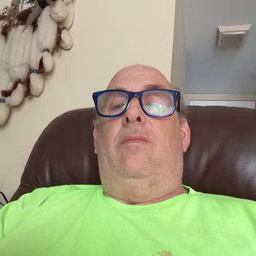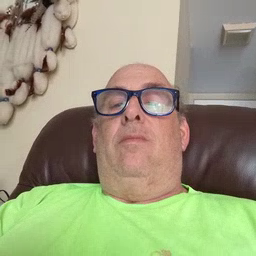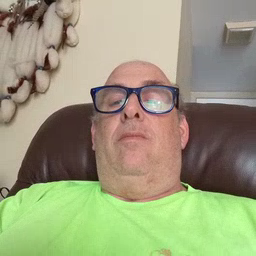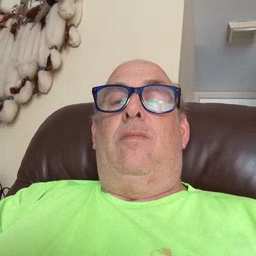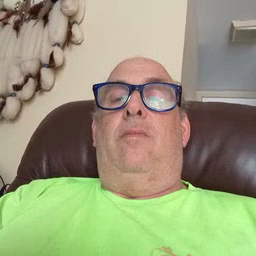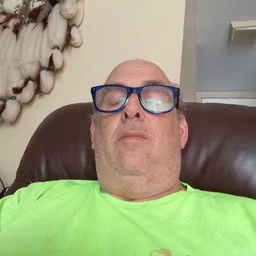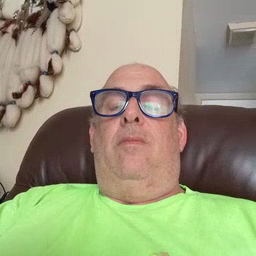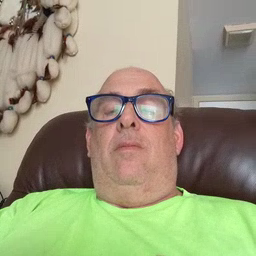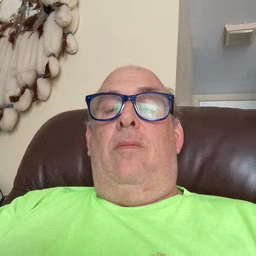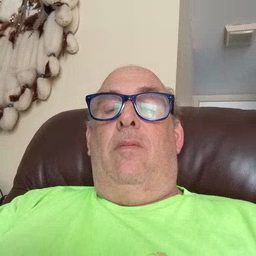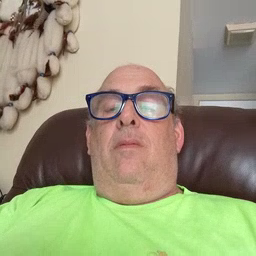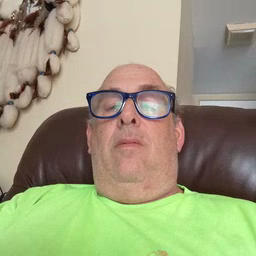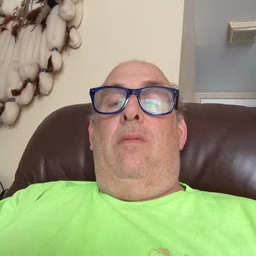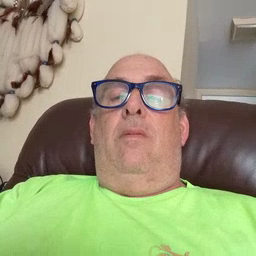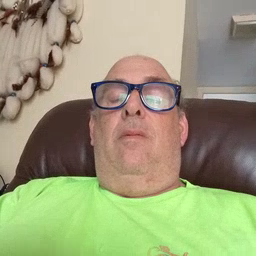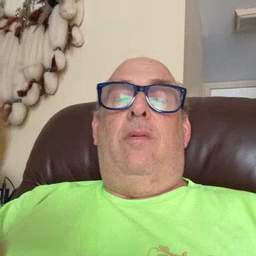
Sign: loud